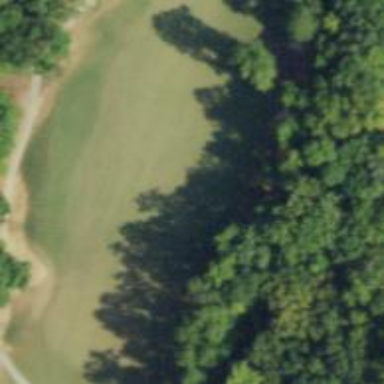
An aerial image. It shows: Golf hole.